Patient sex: M
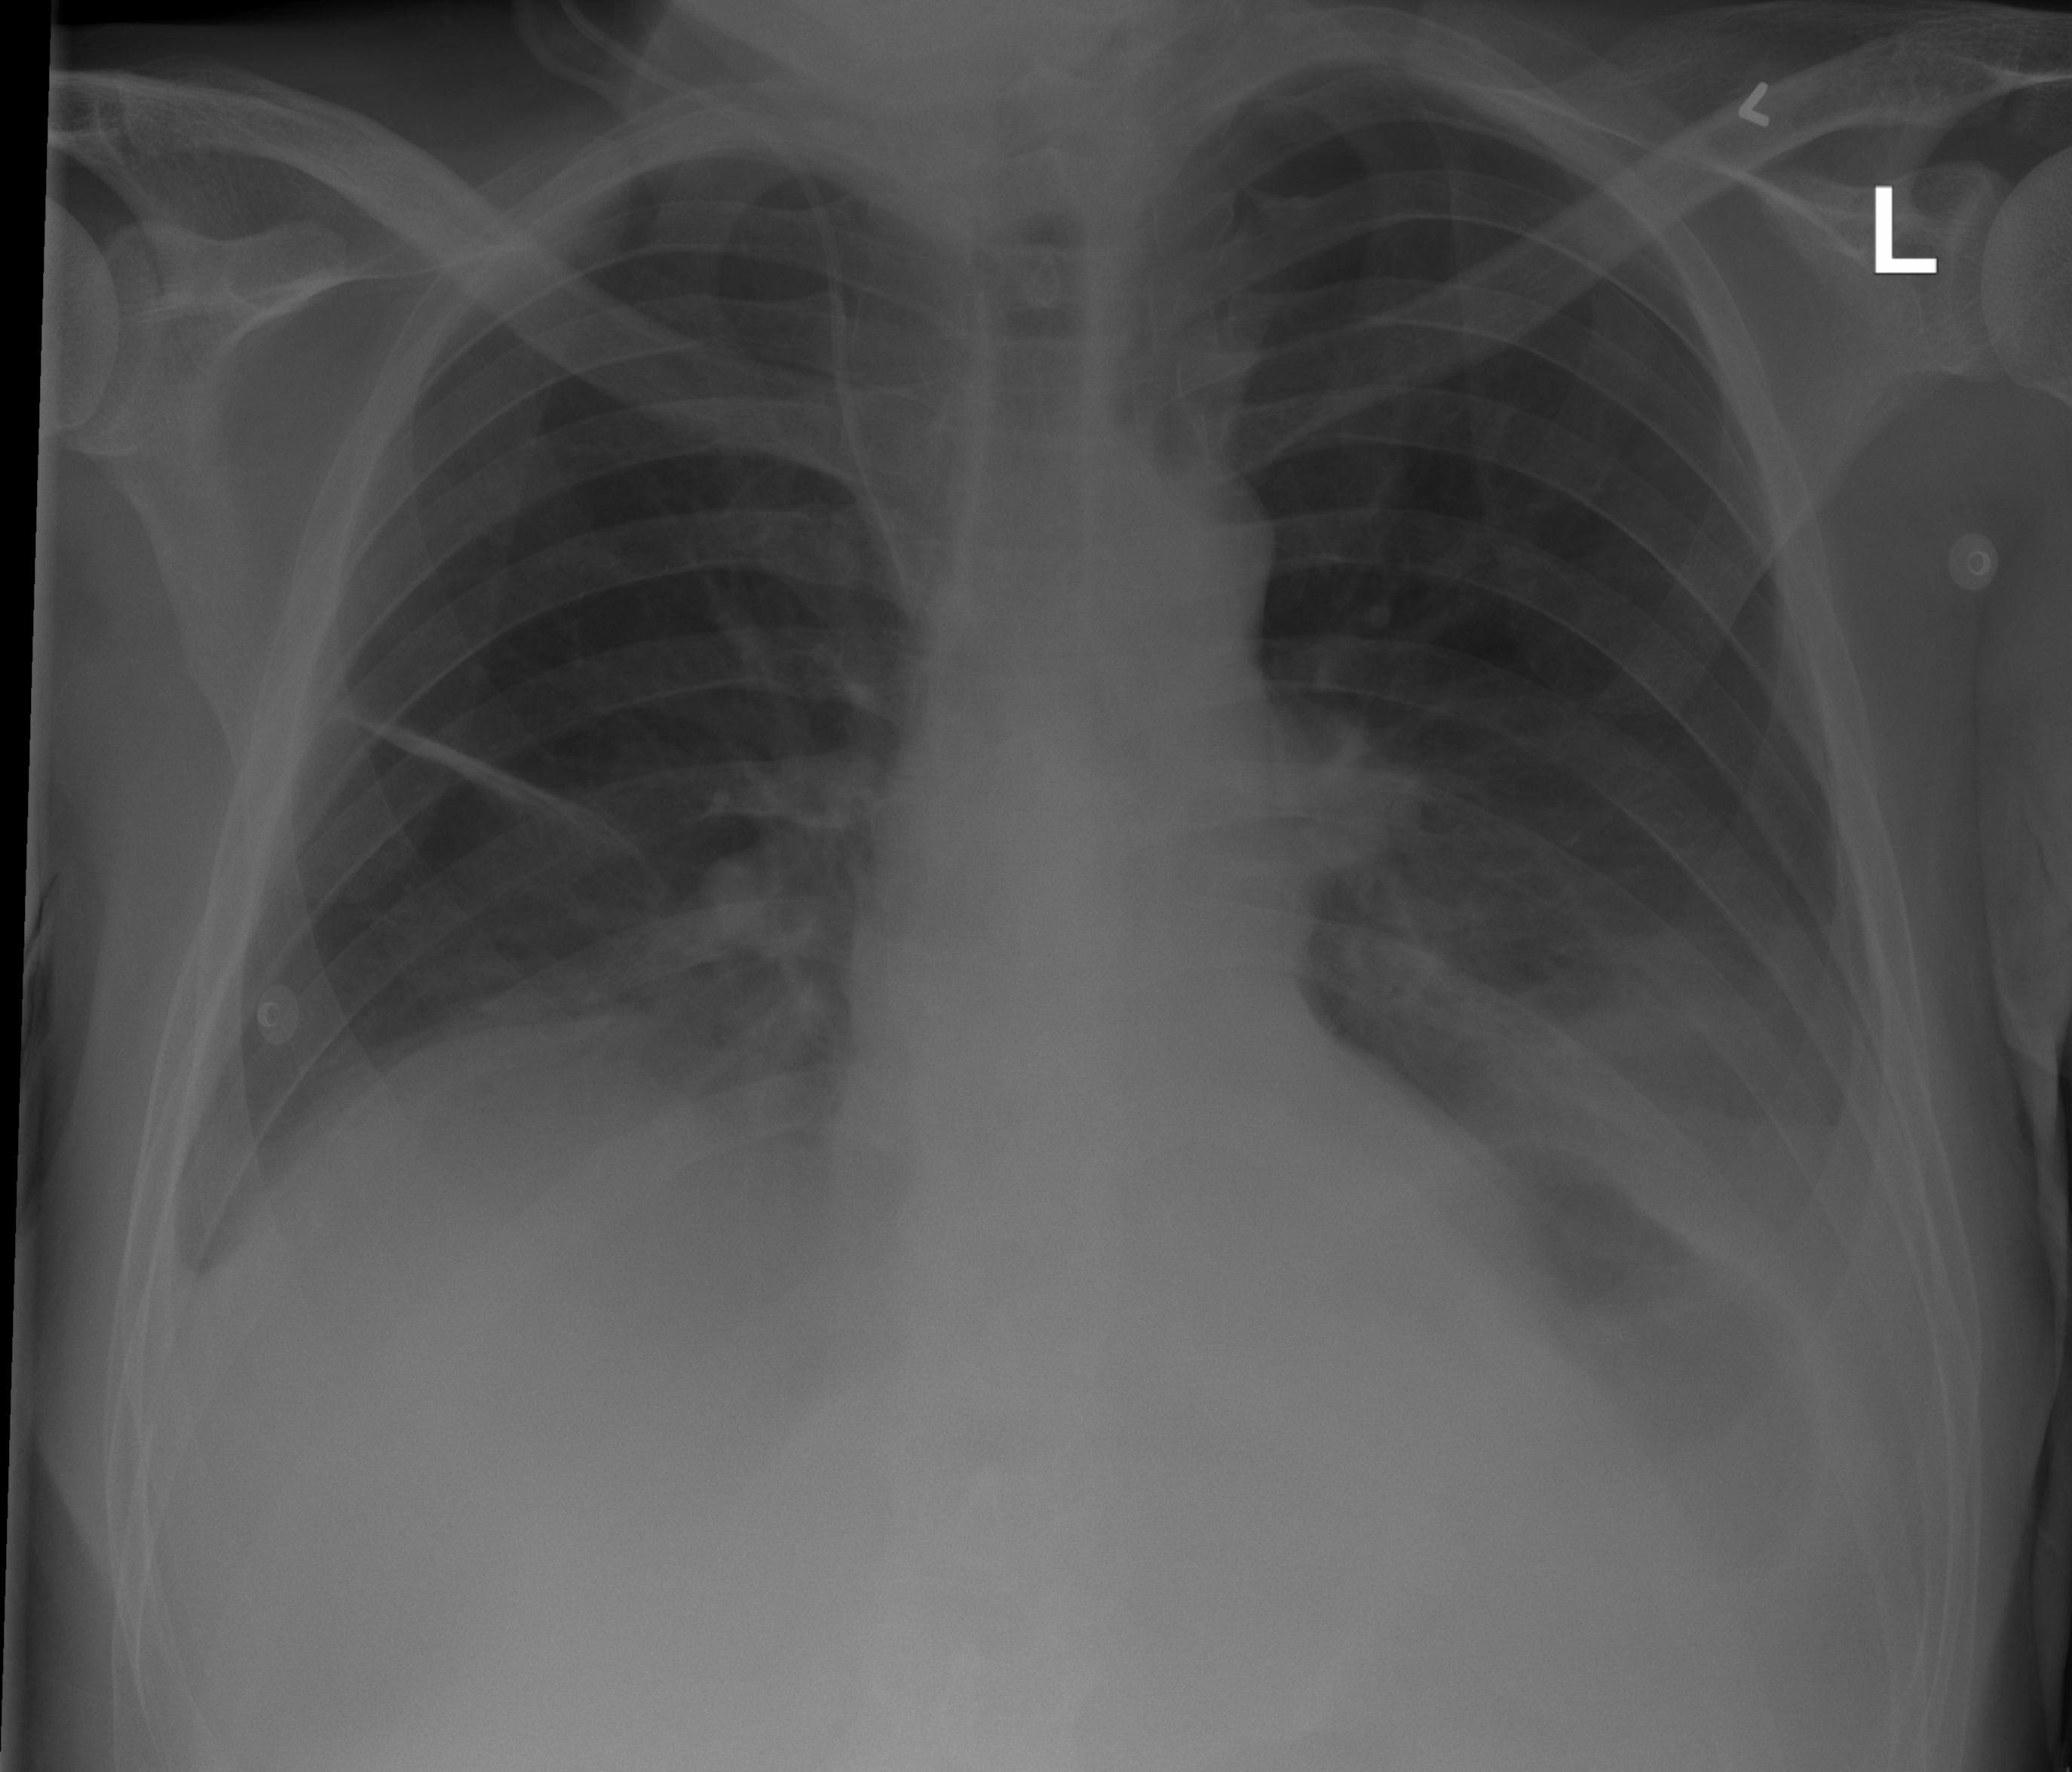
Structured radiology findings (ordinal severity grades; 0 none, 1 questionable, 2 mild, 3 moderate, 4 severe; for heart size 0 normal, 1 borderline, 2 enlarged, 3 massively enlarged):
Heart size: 0
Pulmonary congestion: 0
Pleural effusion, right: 2
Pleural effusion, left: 2
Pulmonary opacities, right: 0
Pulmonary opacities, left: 0
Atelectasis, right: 2
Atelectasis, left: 0